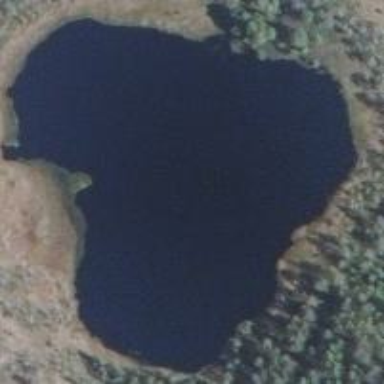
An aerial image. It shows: Beautiful lake surrounded by nature.